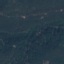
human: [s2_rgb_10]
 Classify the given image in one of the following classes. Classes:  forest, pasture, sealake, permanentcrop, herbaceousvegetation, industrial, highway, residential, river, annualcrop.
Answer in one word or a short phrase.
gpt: Forest